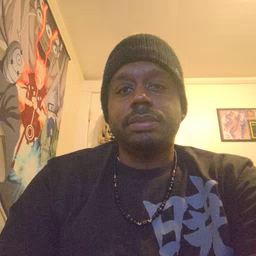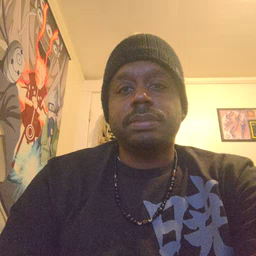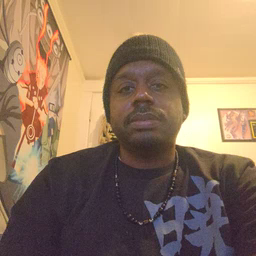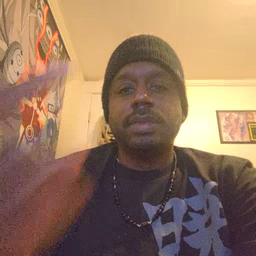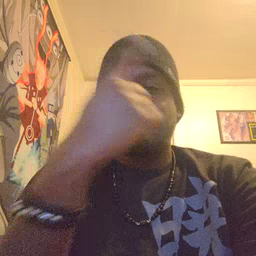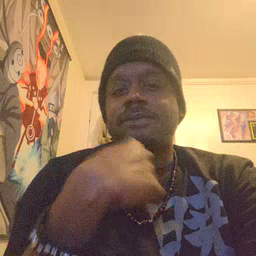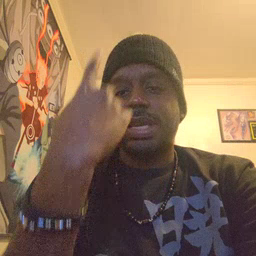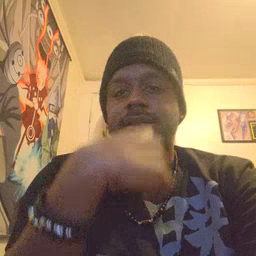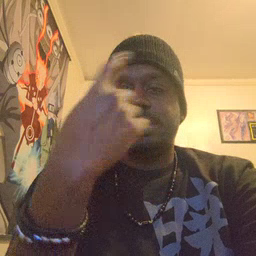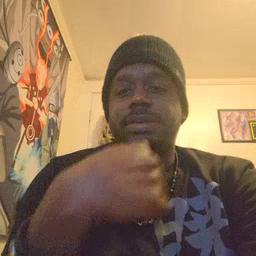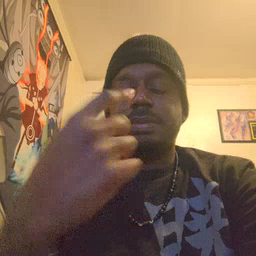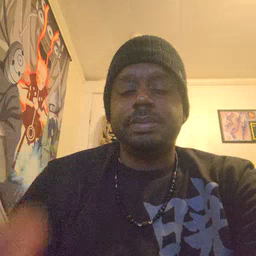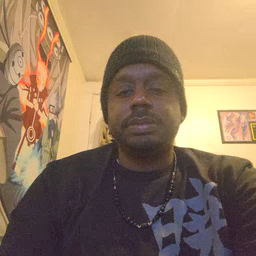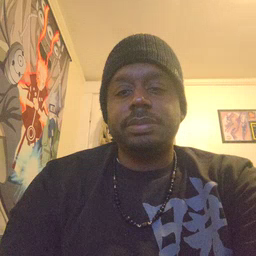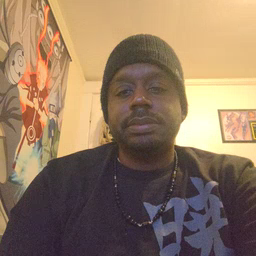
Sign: face